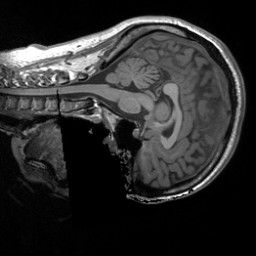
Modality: T1w
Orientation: sagittal
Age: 19
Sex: female
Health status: healthy
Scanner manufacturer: siemens
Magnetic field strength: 3 T
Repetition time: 1.9 s
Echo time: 0.00252 s